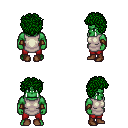
a pixel art fantasy rpg character, male body template, orc, green skin, white tunic, red pants, green curly afro hairstyle, cloth bracers, brown shoes, four views (front, back, left, right), 2x2 character sprite sheet, small pixel art, hard edges, no anti-aliasing